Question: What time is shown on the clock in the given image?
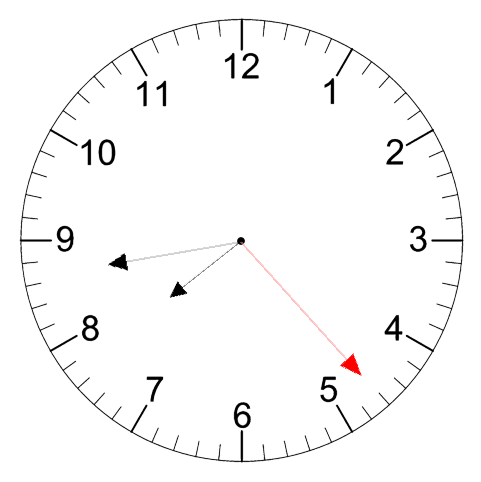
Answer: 07:43:23